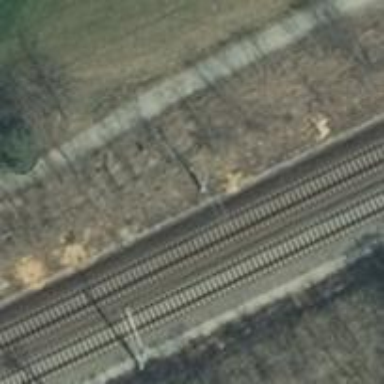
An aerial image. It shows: Railway milestone with catenary mast.